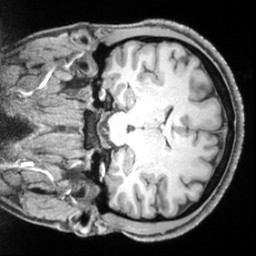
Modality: T1w
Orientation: coronal
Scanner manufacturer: siemens
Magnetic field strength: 3 T
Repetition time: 2.55 s